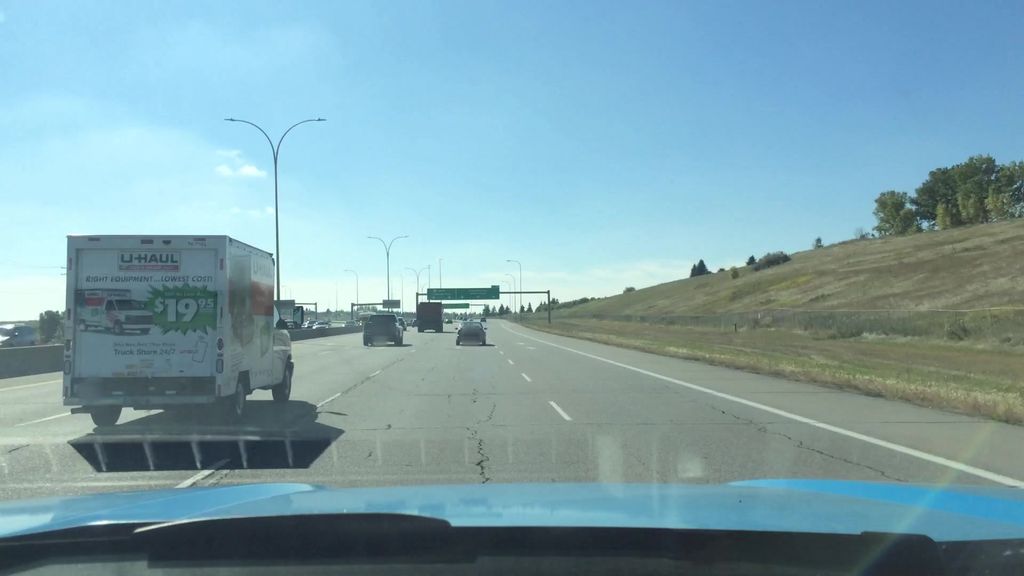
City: calgary